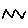
Label: zigzag